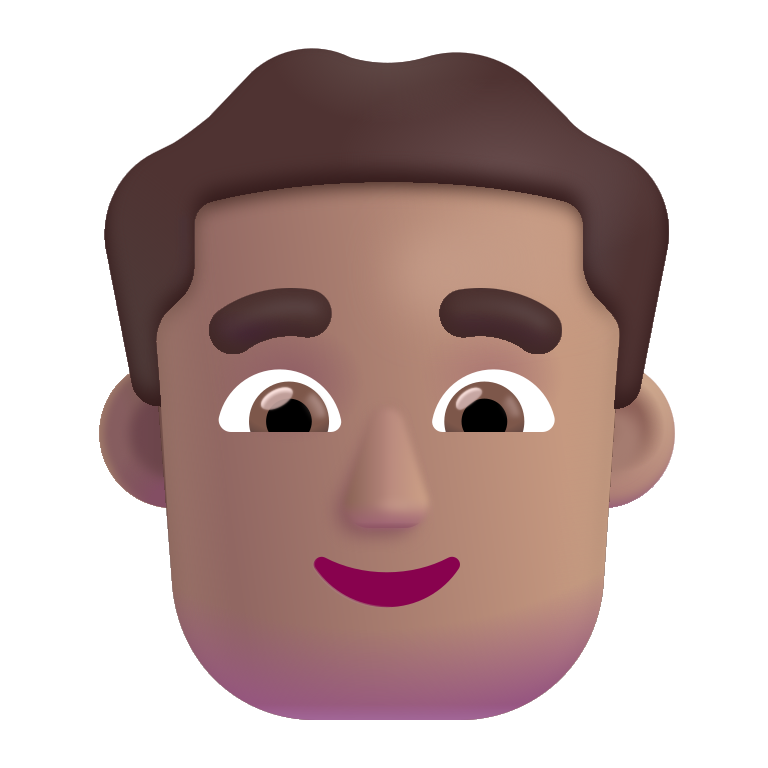
man color